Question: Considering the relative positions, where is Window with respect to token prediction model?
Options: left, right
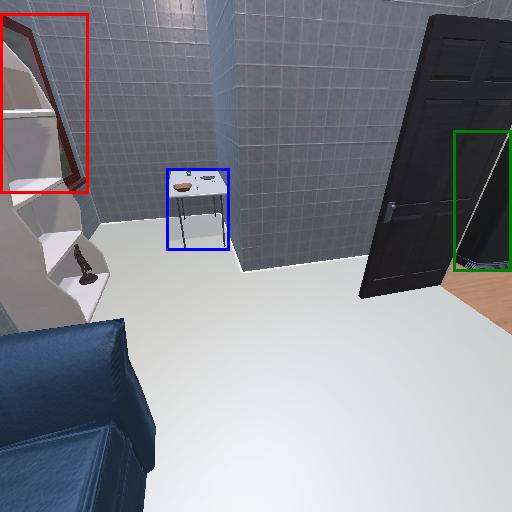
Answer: left